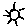
Label: sun